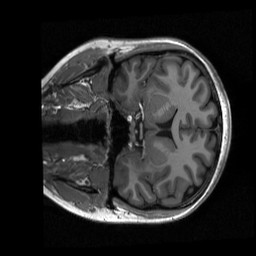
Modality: T1w
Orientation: coronal
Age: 28
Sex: female
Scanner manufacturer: siemens
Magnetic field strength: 3 T
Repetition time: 2.3 s
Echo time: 0.00298 s